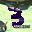
Label: 3